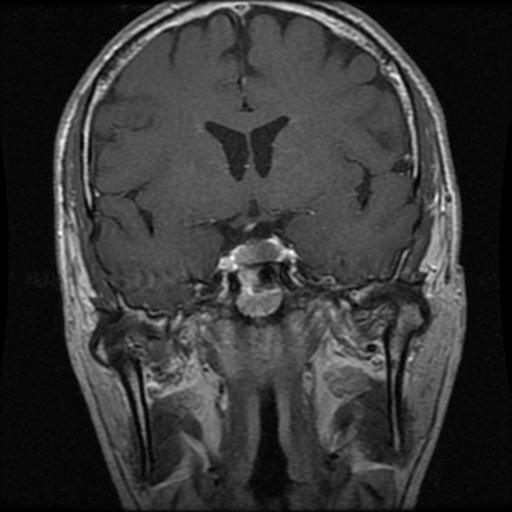
Label: pituitary